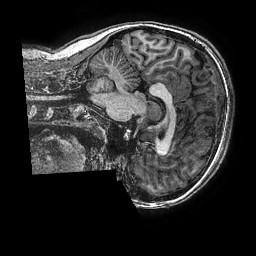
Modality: T1w
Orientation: sagittal
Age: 16
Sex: female
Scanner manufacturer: ge
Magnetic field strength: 3 T
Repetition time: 0.00766 s
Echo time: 0.003476 s